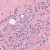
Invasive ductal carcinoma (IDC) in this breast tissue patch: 1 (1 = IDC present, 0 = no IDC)